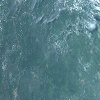
Label: land